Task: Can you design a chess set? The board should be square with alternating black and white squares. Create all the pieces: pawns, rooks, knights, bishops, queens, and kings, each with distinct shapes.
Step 3362:
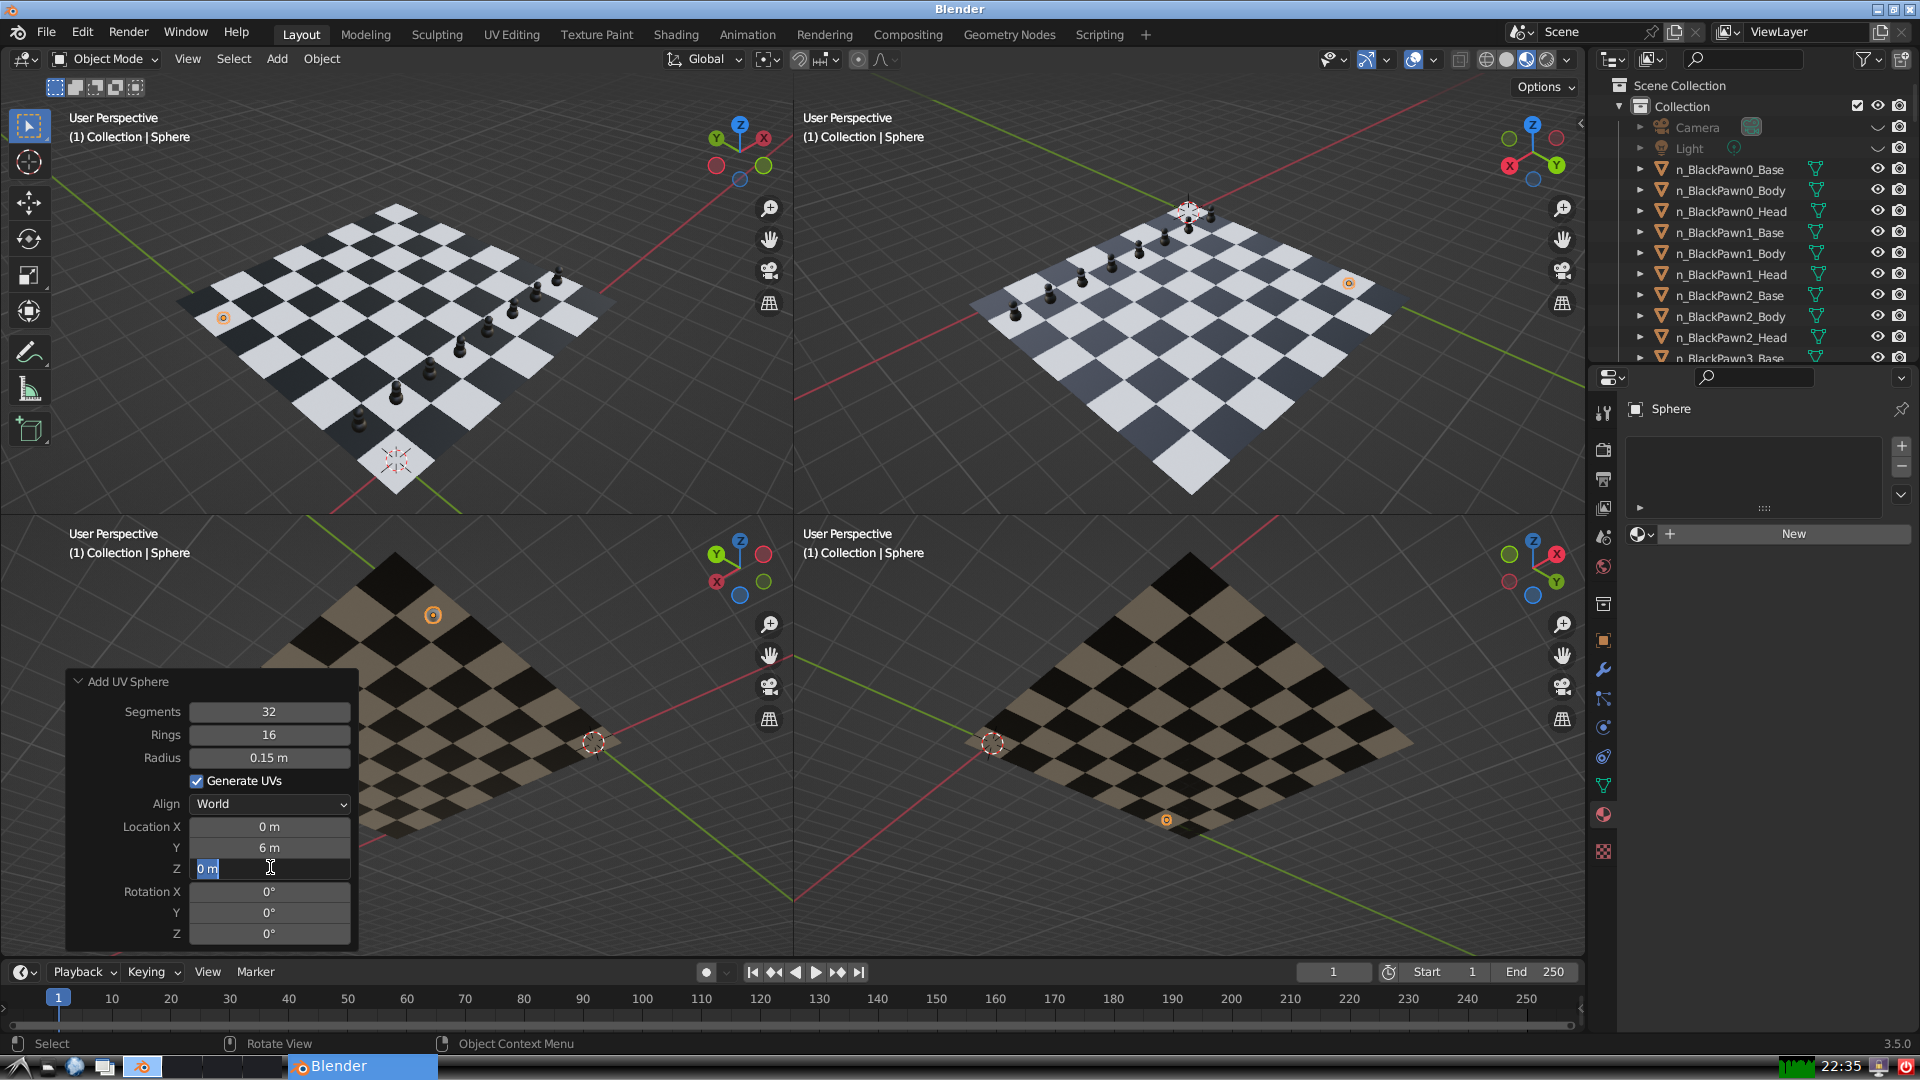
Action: input_text: 0.15